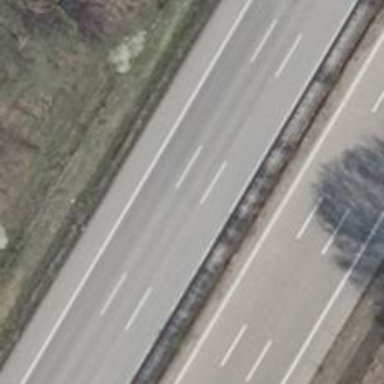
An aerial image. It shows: Asphalt motorway.